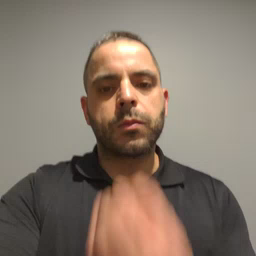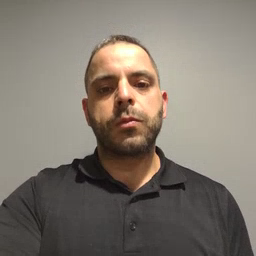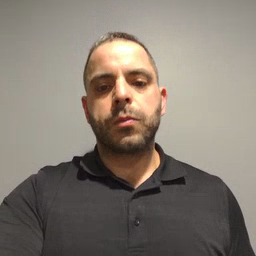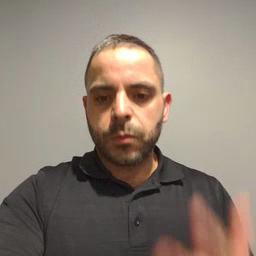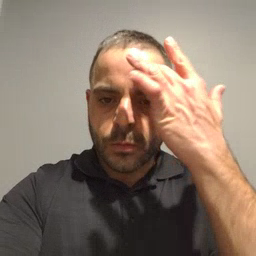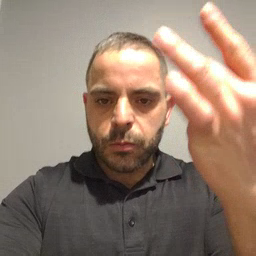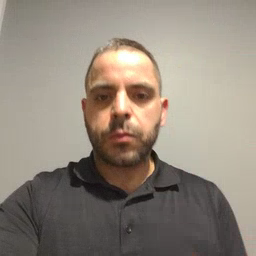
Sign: why